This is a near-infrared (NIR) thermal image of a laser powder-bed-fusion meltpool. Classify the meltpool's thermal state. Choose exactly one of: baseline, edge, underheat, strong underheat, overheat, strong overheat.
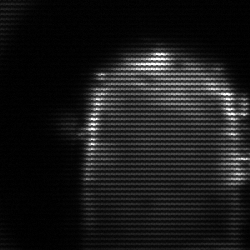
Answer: baseline